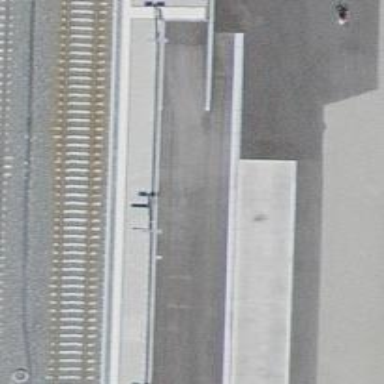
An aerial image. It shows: Bus stop with platform for public transport vehicles.